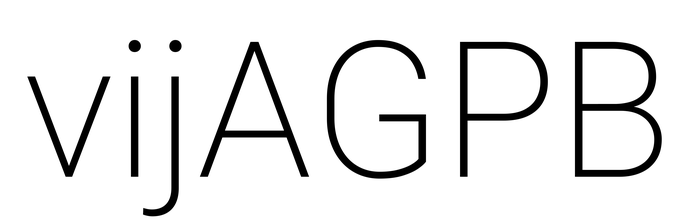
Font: Roboto_ExtraLight